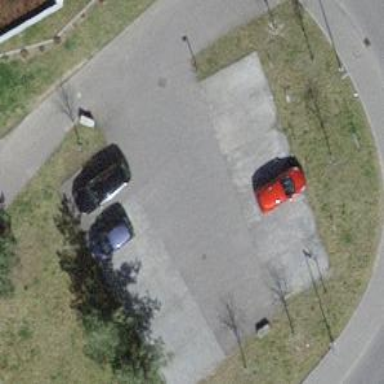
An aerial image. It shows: Car sharing facility.